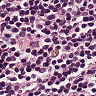
Metastatic tissue present: no